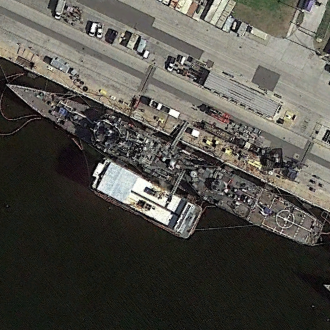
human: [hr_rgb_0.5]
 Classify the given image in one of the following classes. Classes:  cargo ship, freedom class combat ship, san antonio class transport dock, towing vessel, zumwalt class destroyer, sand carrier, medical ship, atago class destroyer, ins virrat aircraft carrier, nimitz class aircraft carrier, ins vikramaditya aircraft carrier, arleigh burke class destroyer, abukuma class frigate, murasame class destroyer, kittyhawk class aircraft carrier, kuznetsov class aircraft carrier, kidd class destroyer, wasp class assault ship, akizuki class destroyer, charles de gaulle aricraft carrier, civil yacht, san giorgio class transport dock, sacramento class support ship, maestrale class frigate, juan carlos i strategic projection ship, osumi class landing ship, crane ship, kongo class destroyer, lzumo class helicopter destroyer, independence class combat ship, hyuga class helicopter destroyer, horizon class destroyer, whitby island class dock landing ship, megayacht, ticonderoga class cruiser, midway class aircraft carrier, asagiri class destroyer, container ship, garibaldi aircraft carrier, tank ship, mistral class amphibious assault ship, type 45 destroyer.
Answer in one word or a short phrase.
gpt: Ticonderoga class cruiser